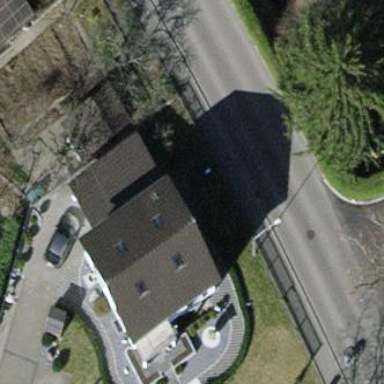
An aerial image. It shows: Detached building.